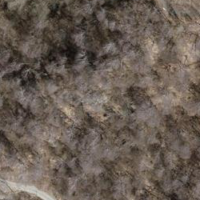
EUNIS habitat code: 44
Species observed at this site:
Melanargia galathea